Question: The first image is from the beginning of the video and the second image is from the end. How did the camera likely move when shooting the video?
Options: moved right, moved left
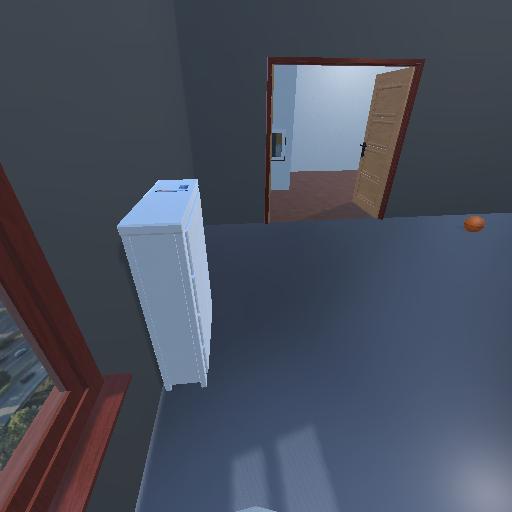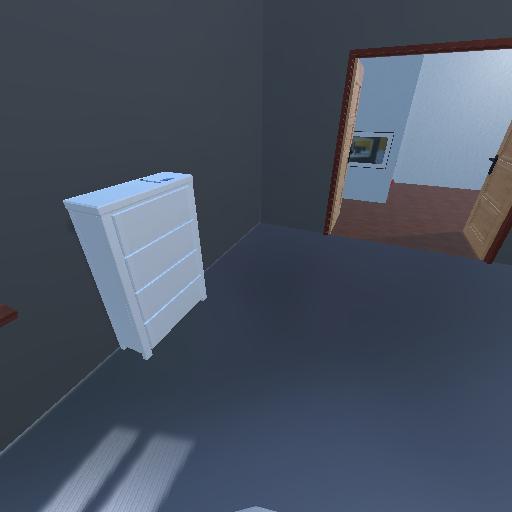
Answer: moved right